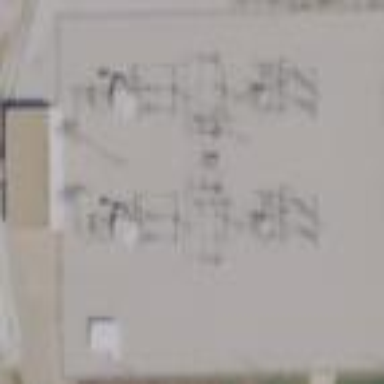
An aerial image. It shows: Outdoor industrial substation.